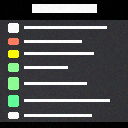
Screen state: on